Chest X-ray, AP view. Patient: 26 years old, sex M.
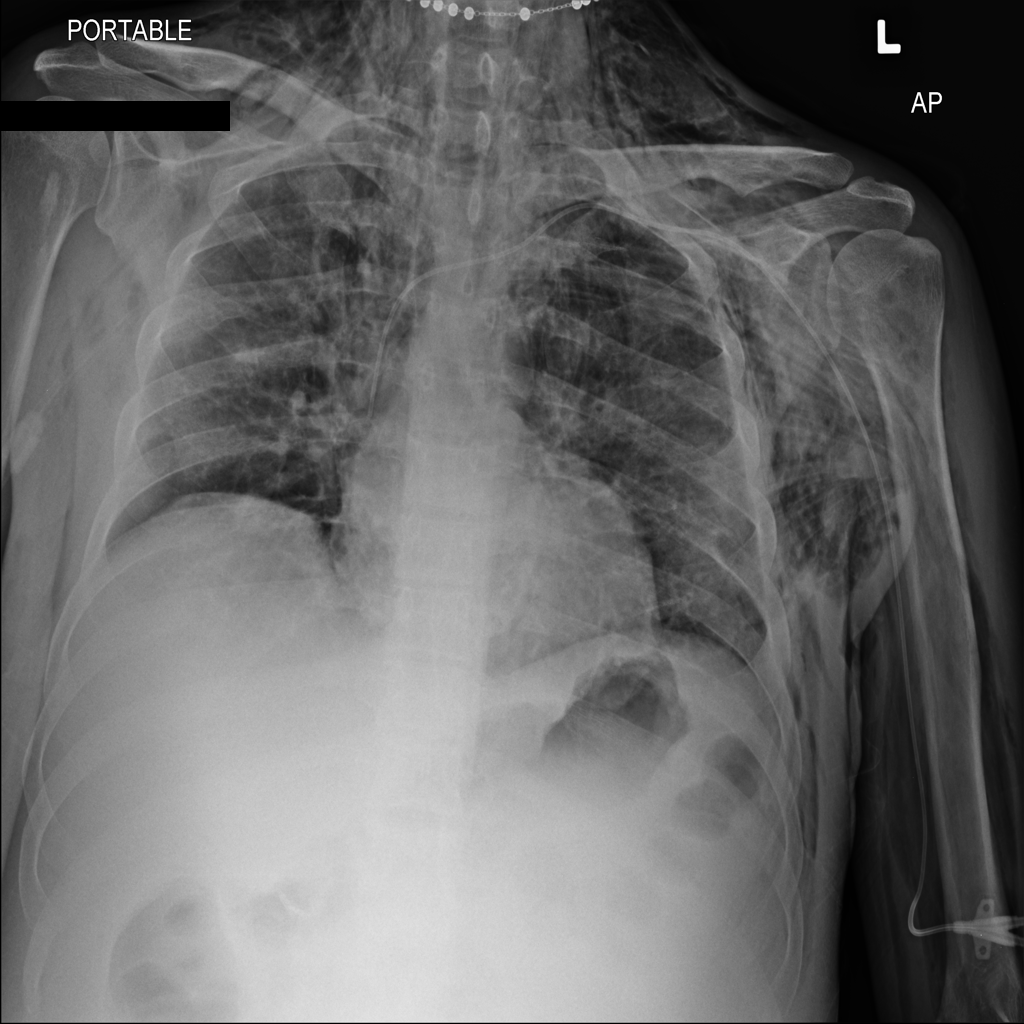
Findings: Emphysema